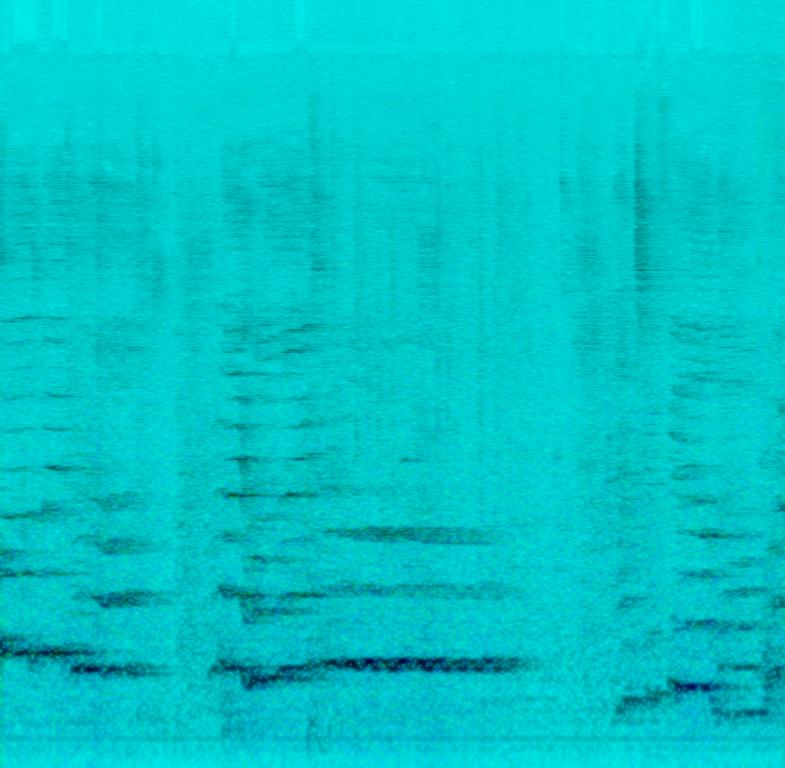
A female vocalist sings this mellifluous song.The tempo is slow with the vocalist singing a soprano, with alto choral harmony. There are sounds of rustling, whirring,scuttling and people talking in the background. The vocals are beautiful, mellifluous,and ethereal.